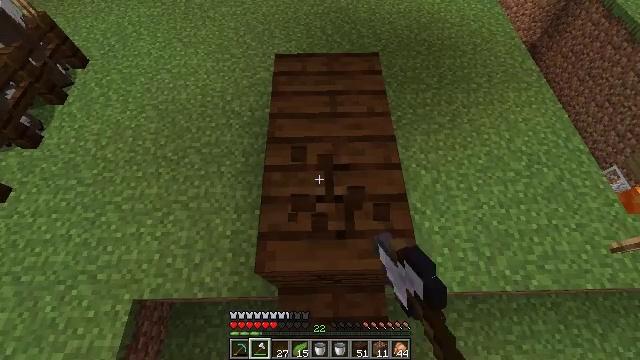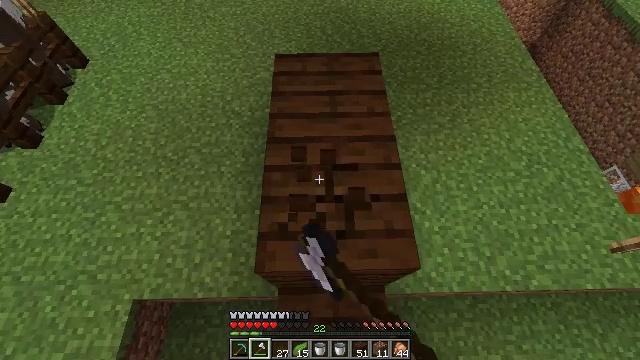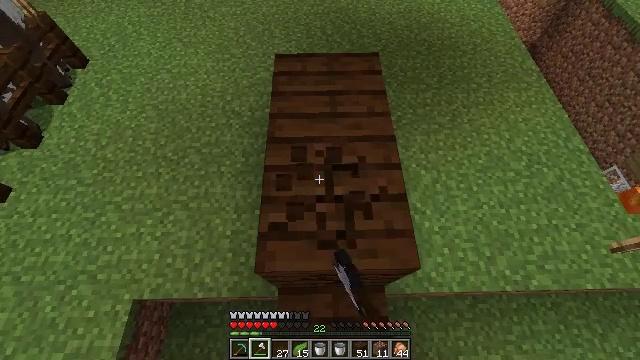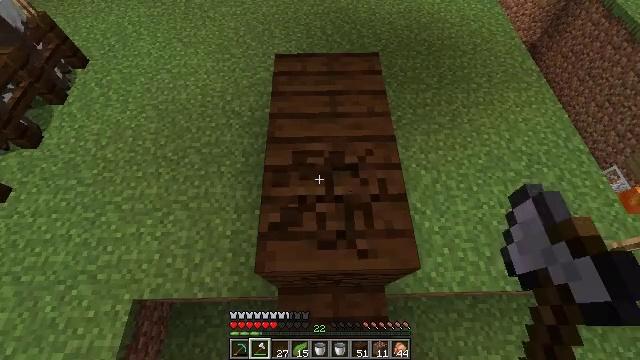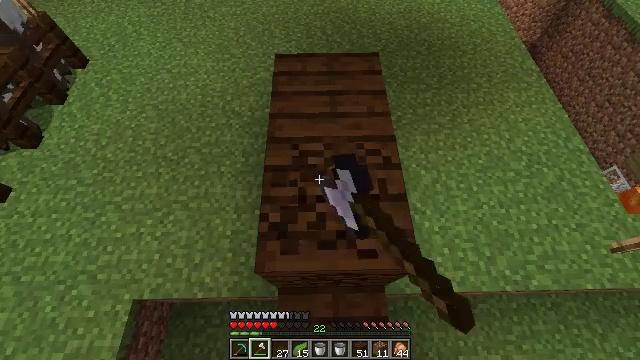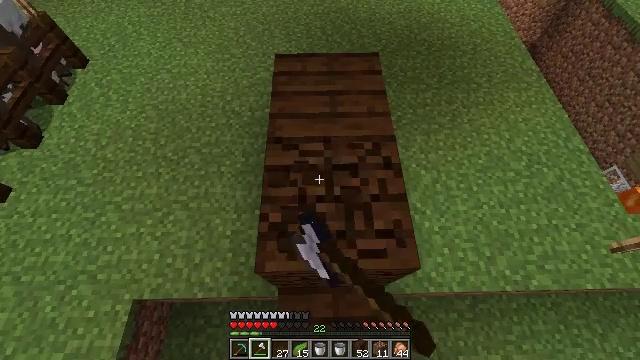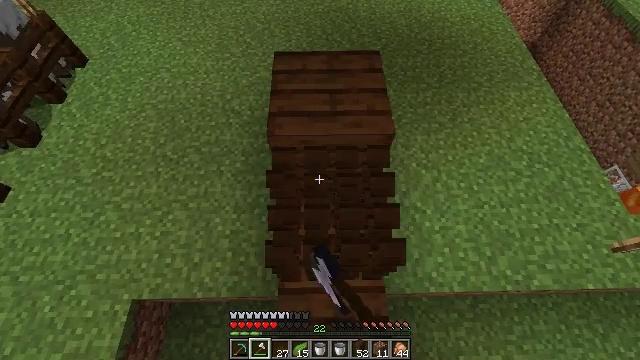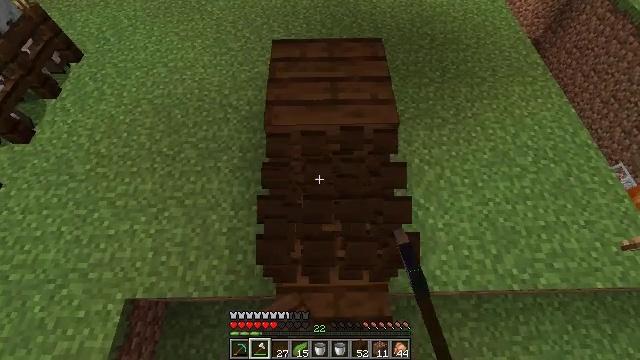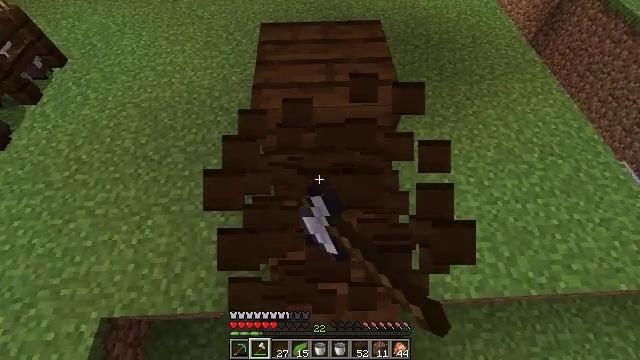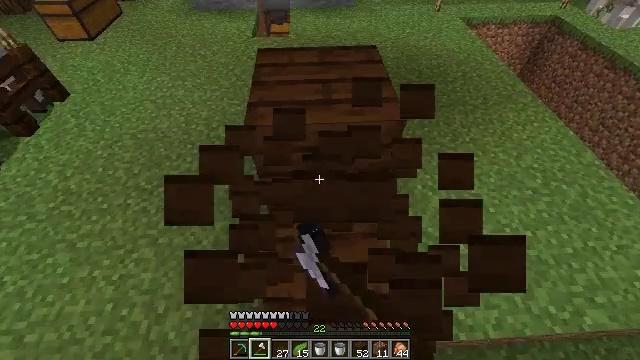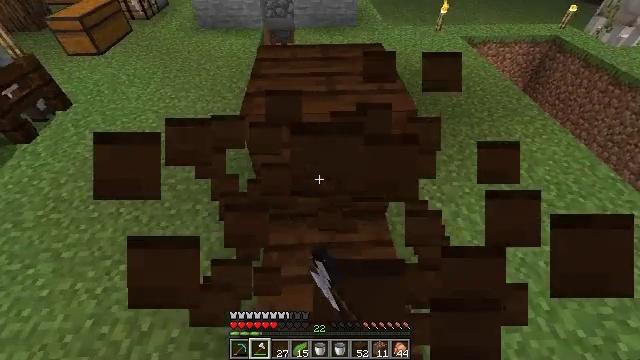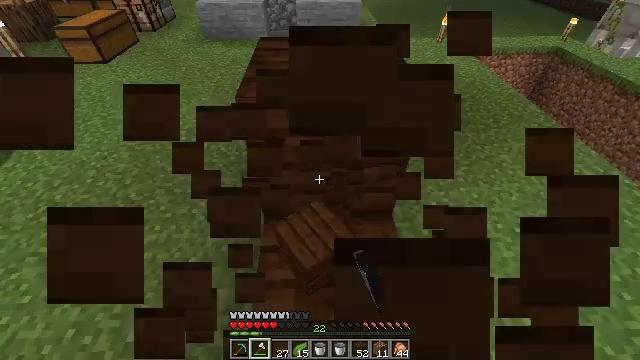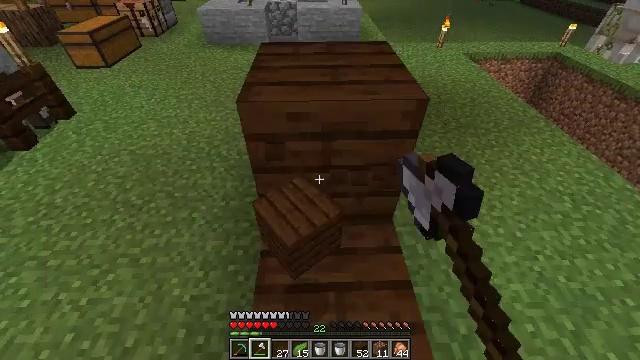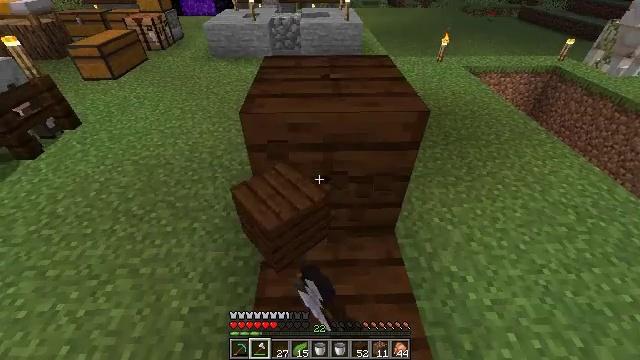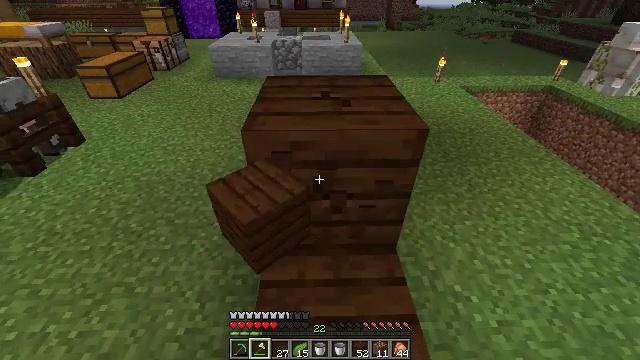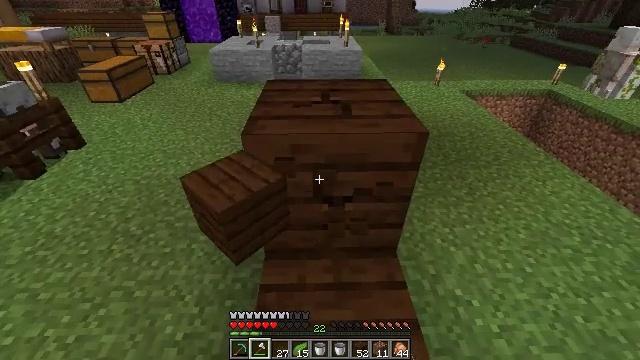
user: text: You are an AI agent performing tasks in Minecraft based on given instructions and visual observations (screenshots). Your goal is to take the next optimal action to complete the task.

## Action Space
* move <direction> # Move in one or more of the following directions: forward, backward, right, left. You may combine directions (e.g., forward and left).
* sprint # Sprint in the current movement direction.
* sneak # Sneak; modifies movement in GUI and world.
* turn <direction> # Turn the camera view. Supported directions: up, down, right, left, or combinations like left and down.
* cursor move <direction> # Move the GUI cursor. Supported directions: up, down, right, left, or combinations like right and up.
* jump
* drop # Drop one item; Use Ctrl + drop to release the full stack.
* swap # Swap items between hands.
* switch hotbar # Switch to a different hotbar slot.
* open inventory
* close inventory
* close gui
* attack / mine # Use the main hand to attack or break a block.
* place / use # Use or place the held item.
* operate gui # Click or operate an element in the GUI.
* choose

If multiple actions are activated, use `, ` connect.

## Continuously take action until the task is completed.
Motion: motion action
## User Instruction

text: Retrieve dark oak planks for building.
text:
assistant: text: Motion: attack / mine
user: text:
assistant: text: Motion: attack / mine
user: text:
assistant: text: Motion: attack / mine
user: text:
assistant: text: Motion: attack / mine
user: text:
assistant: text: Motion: attack / mine
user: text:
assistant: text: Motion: attack / mine
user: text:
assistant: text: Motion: attack / mine
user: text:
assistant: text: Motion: turn right and up, attack / mine
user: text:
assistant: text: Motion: turn up, attack / mine
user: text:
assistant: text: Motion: turn up, attack / mine
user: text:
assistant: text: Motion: turn up, attack / mine
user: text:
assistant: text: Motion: attack / mine
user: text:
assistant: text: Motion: turn up, attack / mine
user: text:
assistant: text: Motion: turn up, attack / mine
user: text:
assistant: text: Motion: attack / mine
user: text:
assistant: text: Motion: attack / mine
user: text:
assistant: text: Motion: attack / mine
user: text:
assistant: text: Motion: attack / mine
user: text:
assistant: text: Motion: attack / mine
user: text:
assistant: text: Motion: attack / mine
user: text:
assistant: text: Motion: attack / mine
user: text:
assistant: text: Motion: attack / mine
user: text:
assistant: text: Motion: attack / mine
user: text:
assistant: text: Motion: turn down, attack / mine
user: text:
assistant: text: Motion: turn right and down, attack / mine
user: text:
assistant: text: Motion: turn right and down, attack / mine
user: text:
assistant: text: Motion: turn right and down, attack / mine
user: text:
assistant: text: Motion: turn right and down, attack / mine
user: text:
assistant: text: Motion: turn right and down, attack / mine
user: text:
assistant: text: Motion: turn down, attack / mine